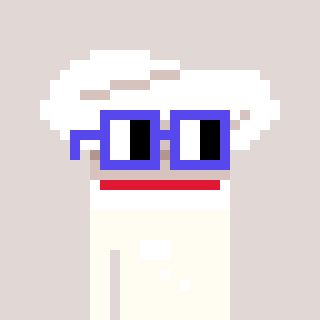
a pixel art character with square blue glasses, a chef hat-shaped head and a grayscale-colored body on a warm background